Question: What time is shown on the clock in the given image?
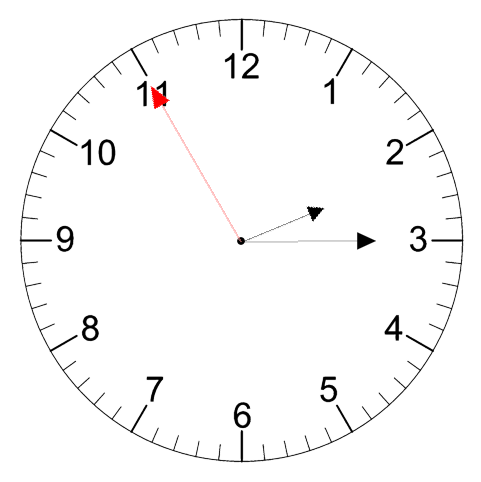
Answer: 02:14:55